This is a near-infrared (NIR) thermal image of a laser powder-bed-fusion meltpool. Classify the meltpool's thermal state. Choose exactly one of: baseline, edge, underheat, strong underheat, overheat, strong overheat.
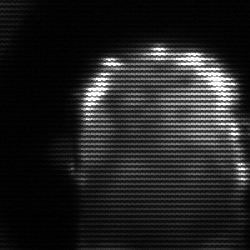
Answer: baseline